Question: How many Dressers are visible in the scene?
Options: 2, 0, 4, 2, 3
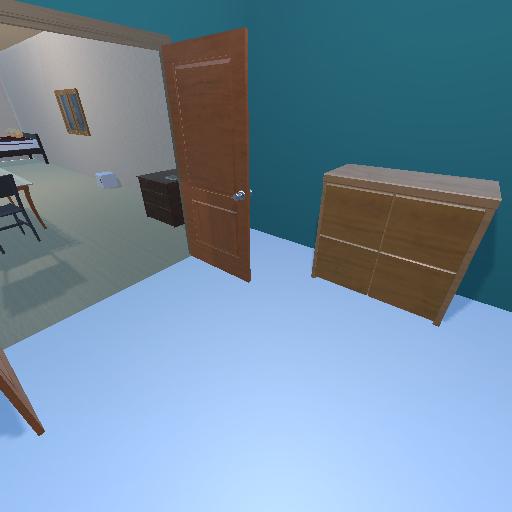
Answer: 2